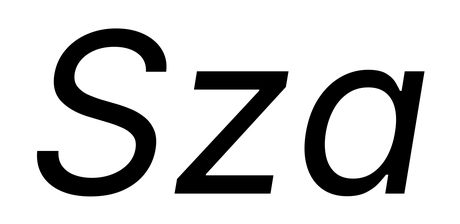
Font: Inter-Italic_Italic